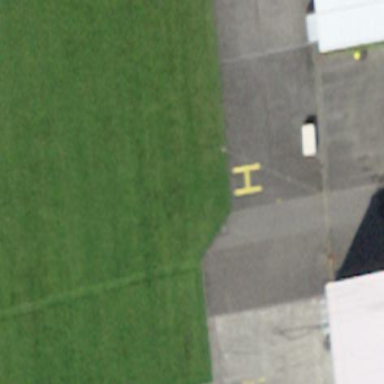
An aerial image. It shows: Helipad with paved surface at the airport.